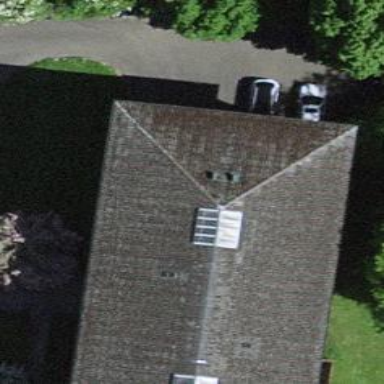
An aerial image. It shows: Hipped-roof building with apartments.